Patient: sex F, age 53
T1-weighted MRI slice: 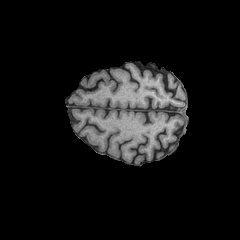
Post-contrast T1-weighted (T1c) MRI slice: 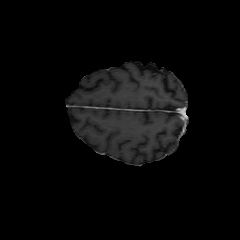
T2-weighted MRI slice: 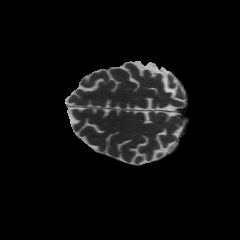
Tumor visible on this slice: no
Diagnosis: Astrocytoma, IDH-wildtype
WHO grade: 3